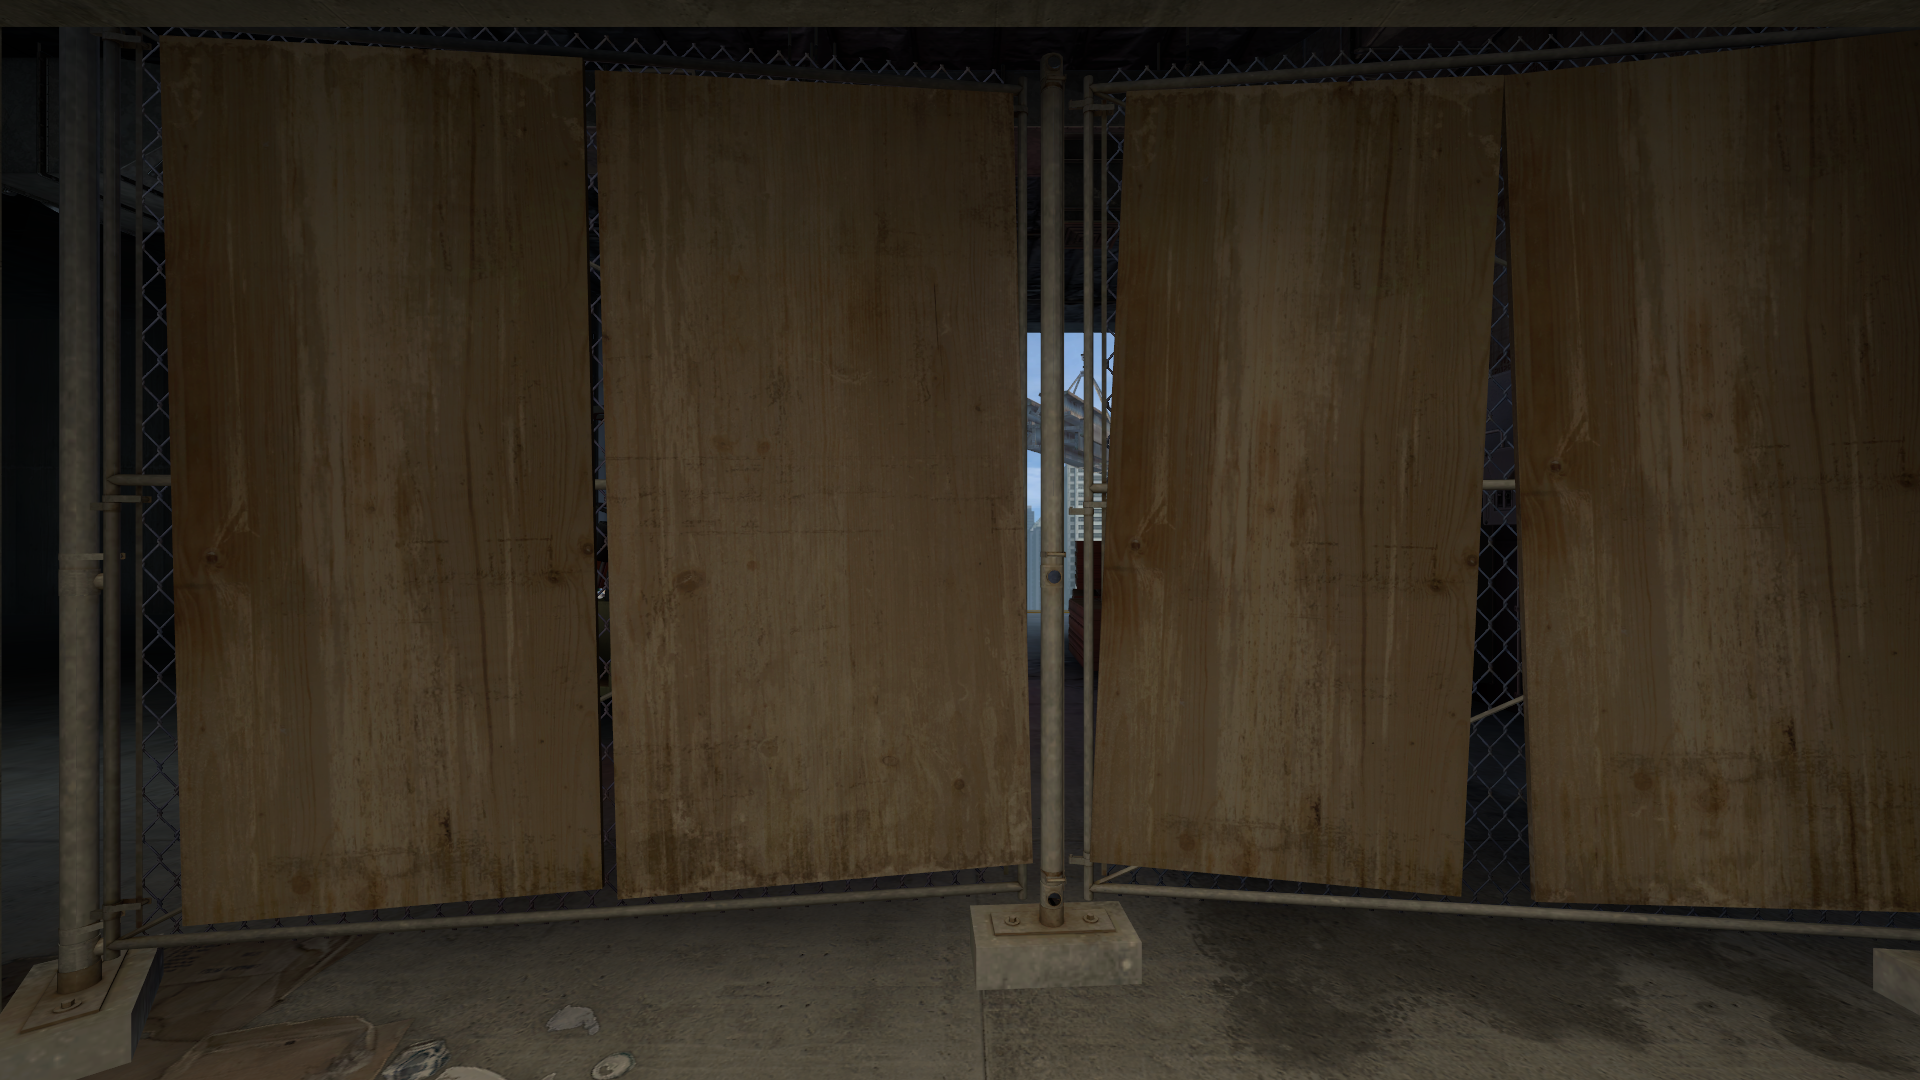
Map: de_vertigo